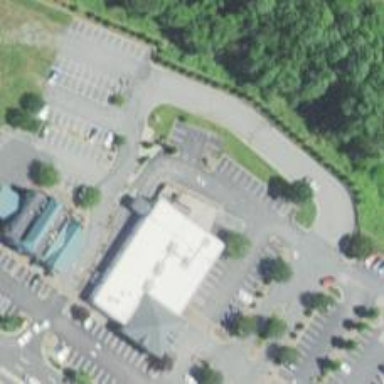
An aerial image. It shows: Pharmacy providing healthcare services.